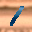
Label: 1